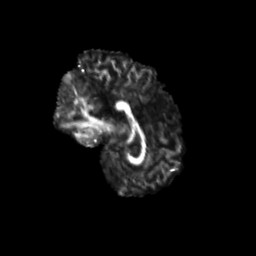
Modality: FA
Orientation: sagittal
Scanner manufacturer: siemens
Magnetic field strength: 3 T
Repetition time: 9.2 s
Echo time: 0.084 s